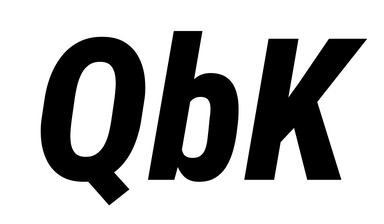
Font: Roboto-Italic_Condensed_ExtraBold_Italic